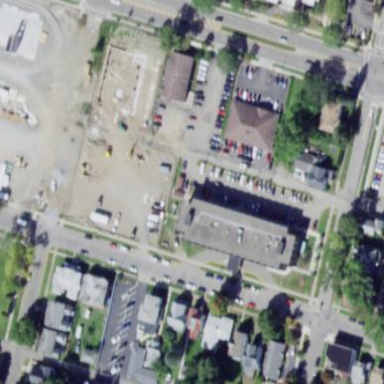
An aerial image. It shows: Nursing home.